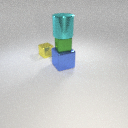
large blue metal cube below large cyan metal cylinder